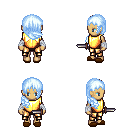
a pixel art fantasy rpg character, female body template, human, tanned skin, gold chest armor, gold greaves, white cyan right-swept hairstyle, white cloth bandages, brown slippers, dagger, four views (front, back, left, right), 2x2 character sprite sheet, small pixel art, hard edges, no anti-aliasing